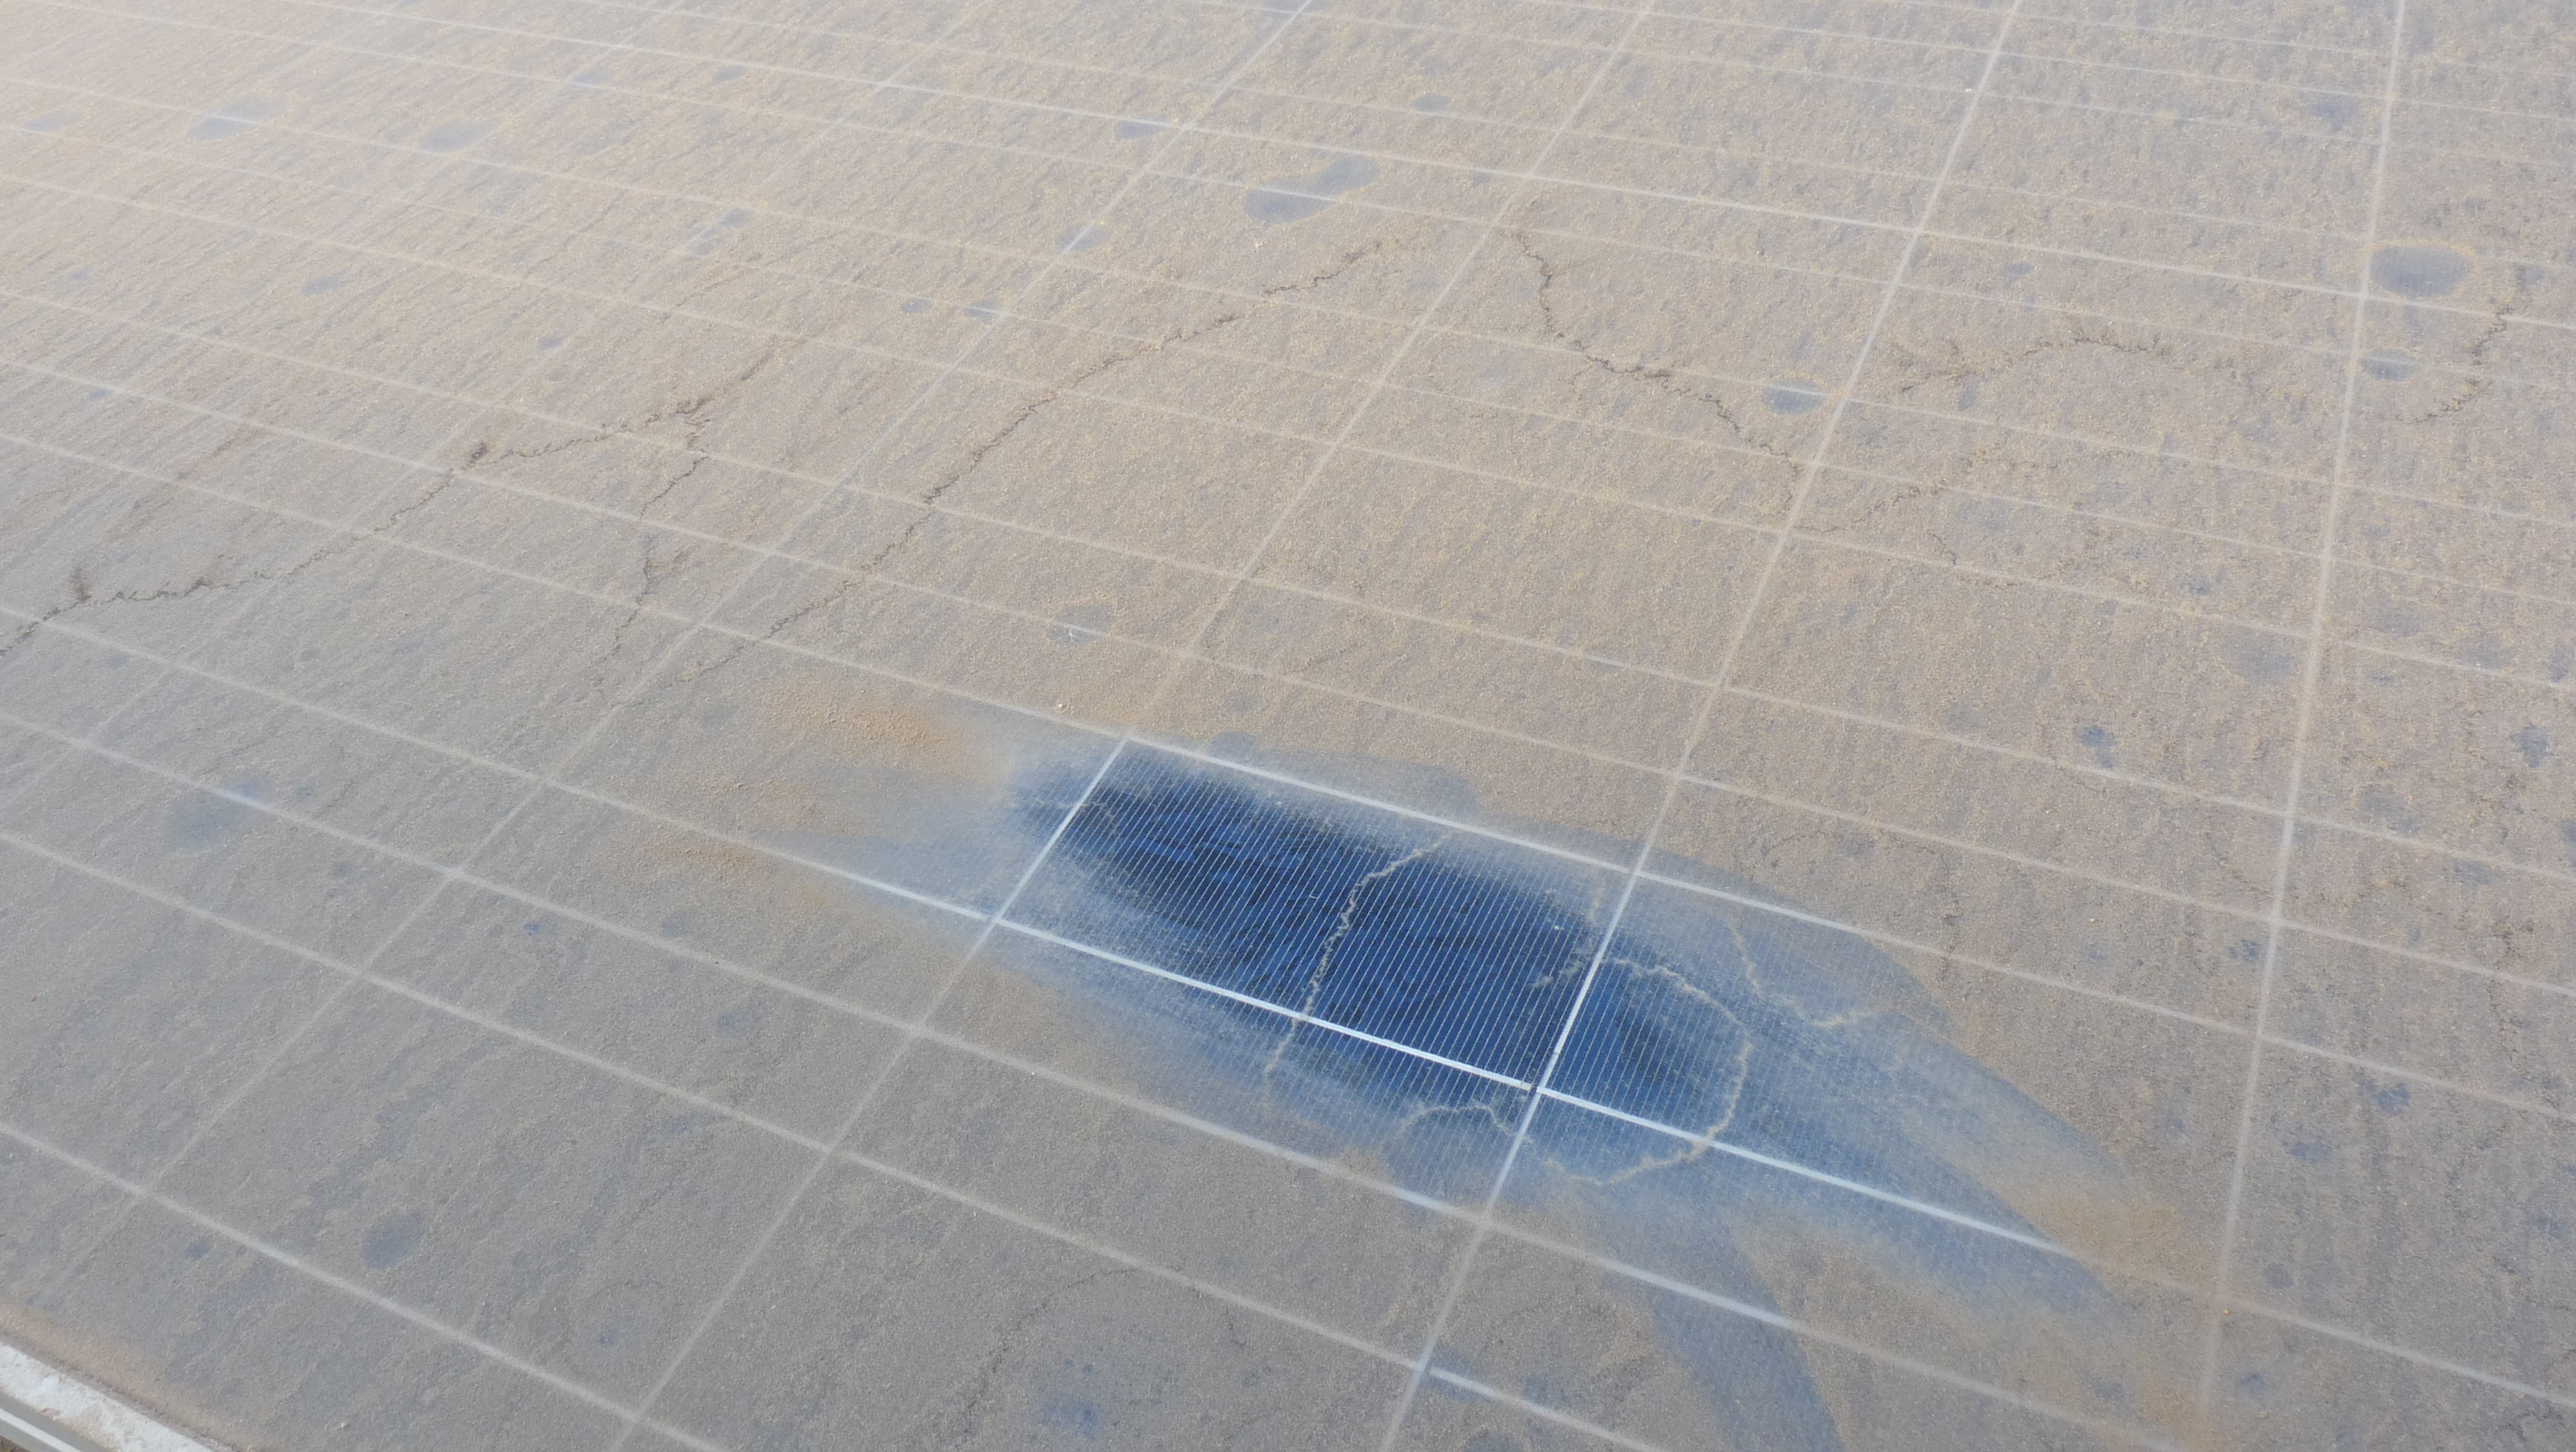
Label: Dusty